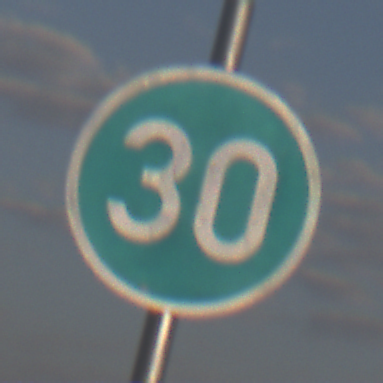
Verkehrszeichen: VorgeschriebeneMindestgeschwindigkeit
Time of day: SunriseSunset
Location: Outdoor (Nature)
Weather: PartlyCloudy
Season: NotSpecified
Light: Natural